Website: walmart
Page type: gifting
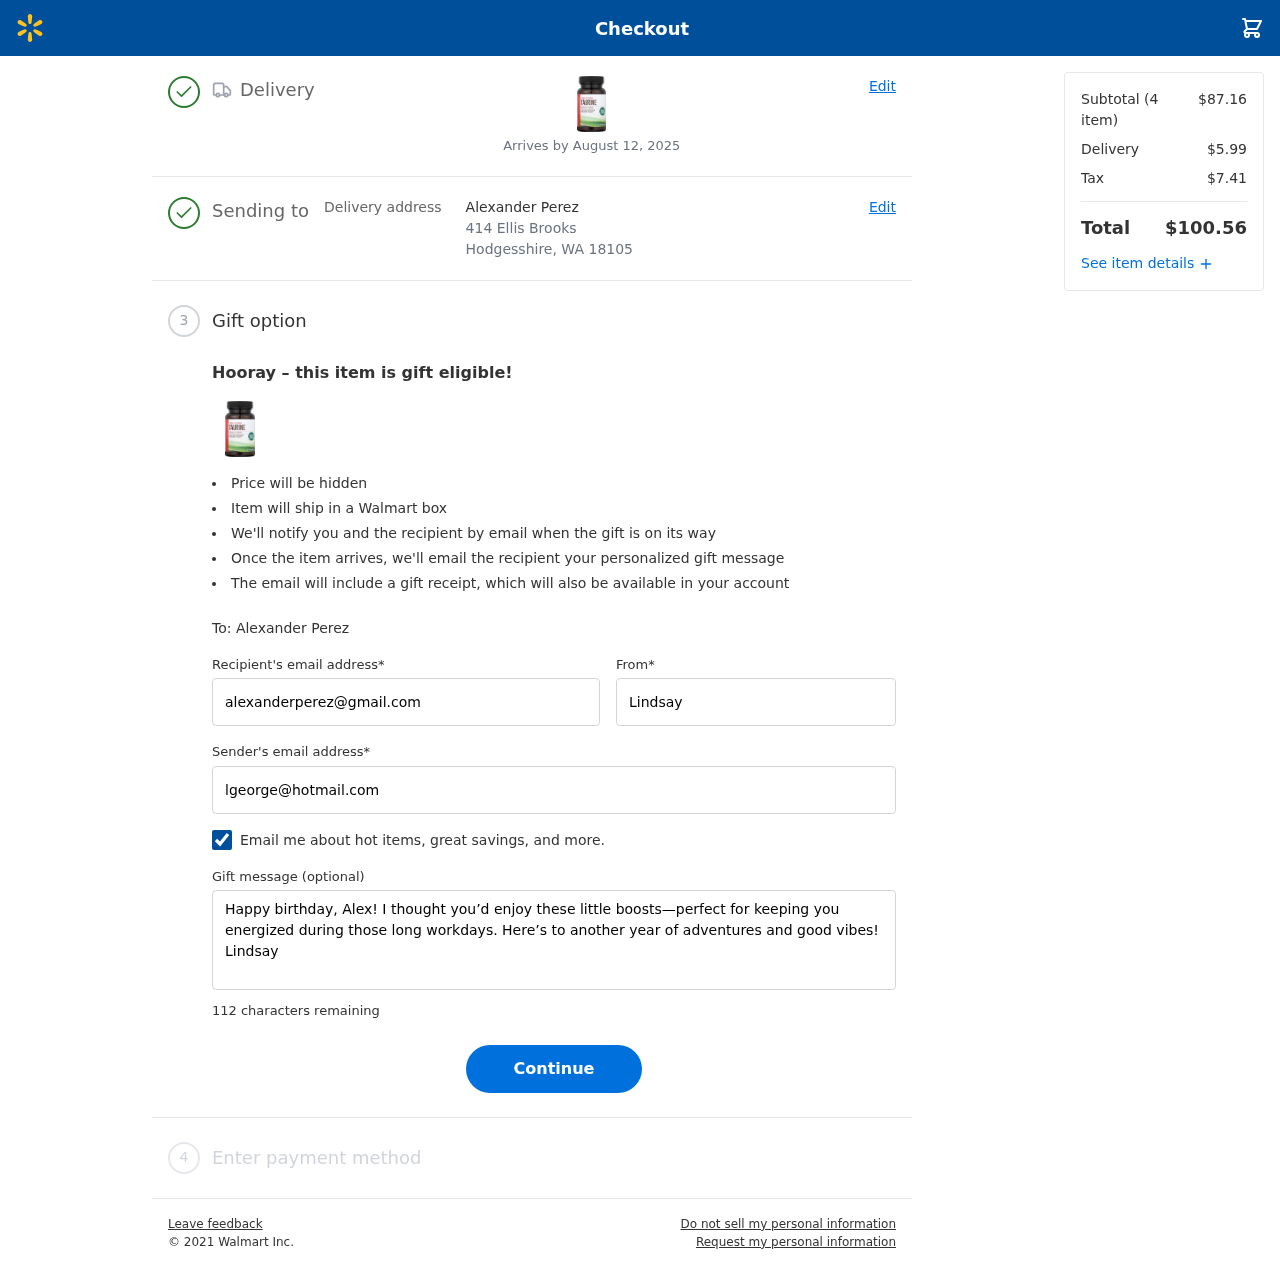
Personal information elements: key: PII_CITY_STATE_ZIP
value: Hodgesshire, WA 18105
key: PII_EMAIL
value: lgeorge@hotmail.com
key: PII_FIRSTNAME
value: Lindsay
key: PII_GIFT_EMAIL
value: alexanderperez@gmail.com
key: PII_GIFT_FULLNAME
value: Alexander Perez
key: PII_GIFT_MESSAGE
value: Happy birthday, Alex! I thought you’d enjoy these little boosts—perfect for keeping you energized during those long workdays. Here’s to another year of adventures and good vibes!
Lindsay
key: PII_STREET
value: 414 Ellis Brooks
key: PII_GIFT_FIRSTNAME
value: Alexander
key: PII_GIFT_LASTNAME
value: Perez
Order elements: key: ORDER_DELIVERY_DATE
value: Arrives by August 12, 2025
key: ORDER_NUM_ITEMS
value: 4
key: ORDER_SUBTOTAL
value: $87.16
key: ORDER_SHIPPING_COST
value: $5.99
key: ORDER_TAX
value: $7.41
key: ORDER_TOTAL
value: $100.56